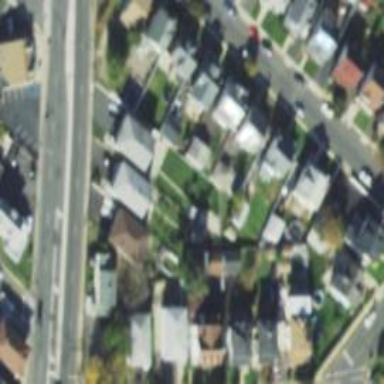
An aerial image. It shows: Sidewalk.